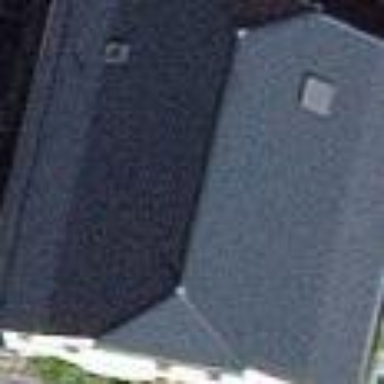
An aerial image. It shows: Building with half-hipped roof.